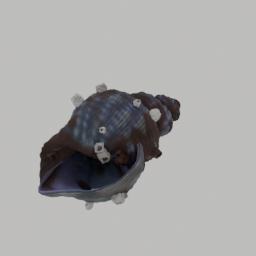
Label: animals